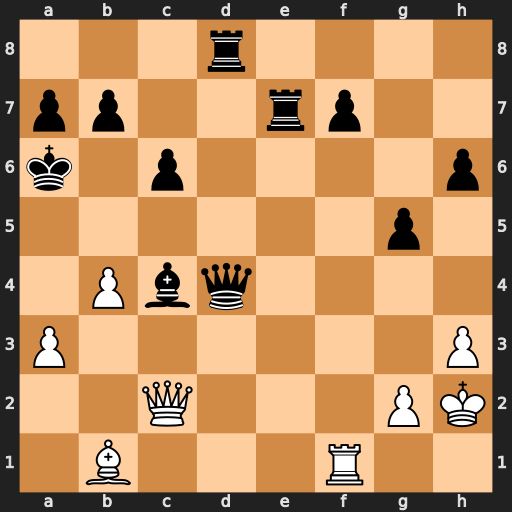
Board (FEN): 3r4/pp2rp2/k1p4p/6p1/1Pbq4/P6P/2Q3PK/1B3R2
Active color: w
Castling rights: -
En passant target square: -
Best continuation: Qa4+ Kb6 Qa5#